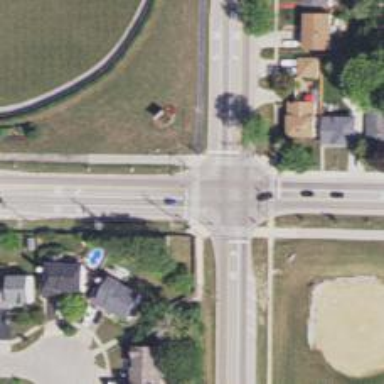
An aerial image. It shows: Crossing on the road.